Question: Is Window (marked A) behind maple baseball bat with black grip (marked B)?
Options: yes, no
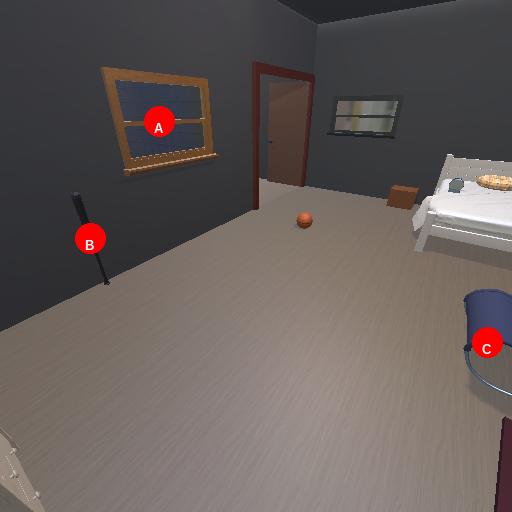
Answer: yes